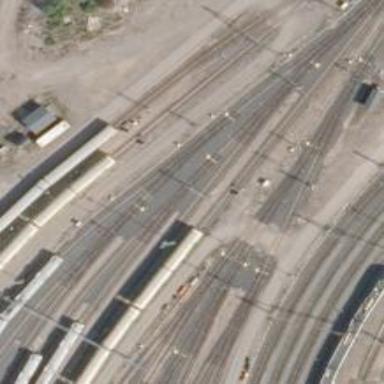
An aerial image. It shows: Level crossing along the railway.